Field crop: maize
Growth stage: 1
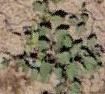
Species: convolvulus